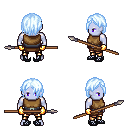
a pixel art fantasy rpg character, male body template, dark elf, purple skin, leather chest armor, gold greaves, white cyan bangs hairstyle, gold gloves, ghillies, spear, four views (front, back, left, right), 2x2 character sprite sheet, small pixel art, hard edges, no anti-aliasing